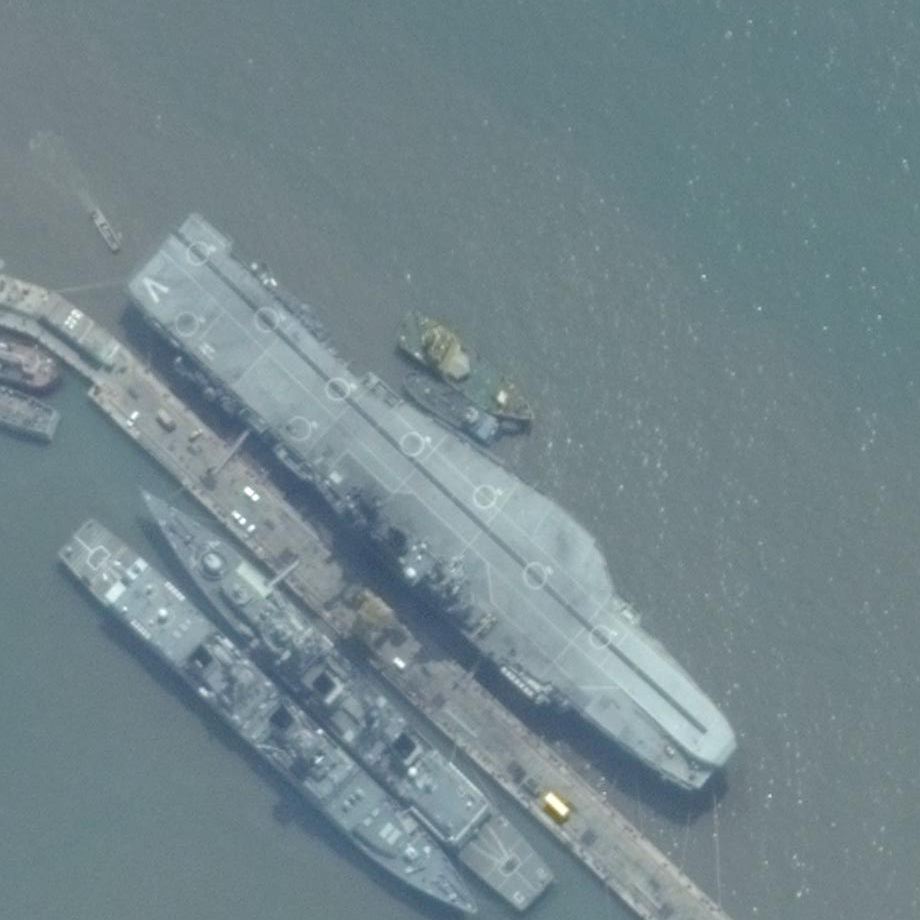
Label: aircraft_carrier